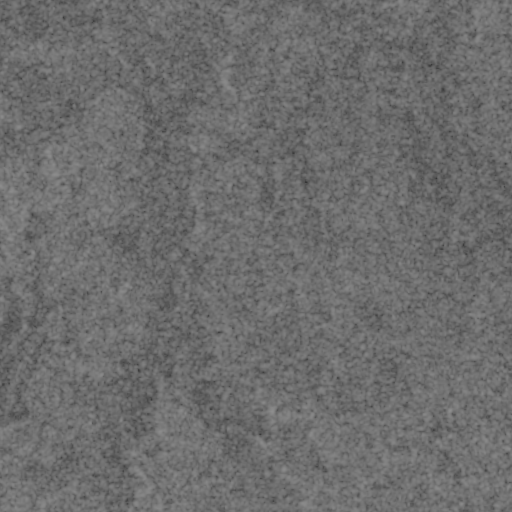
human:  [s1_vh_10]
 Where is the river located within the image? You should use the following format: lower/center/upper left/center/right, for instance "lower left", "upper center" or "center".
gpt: The river is located in the upper of the image.
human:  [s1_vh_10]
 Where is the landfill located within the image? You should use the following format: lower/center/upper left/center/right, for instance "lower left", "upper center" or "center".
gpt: There is no landfill in the image.

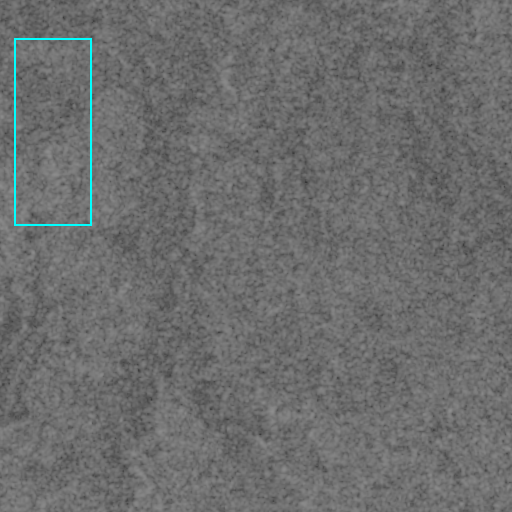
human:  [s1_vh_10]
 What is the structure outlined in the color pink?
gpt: There is no pink outline.
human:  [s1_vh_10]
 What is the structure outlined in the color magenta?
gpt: There is no structure outlined in magenta.